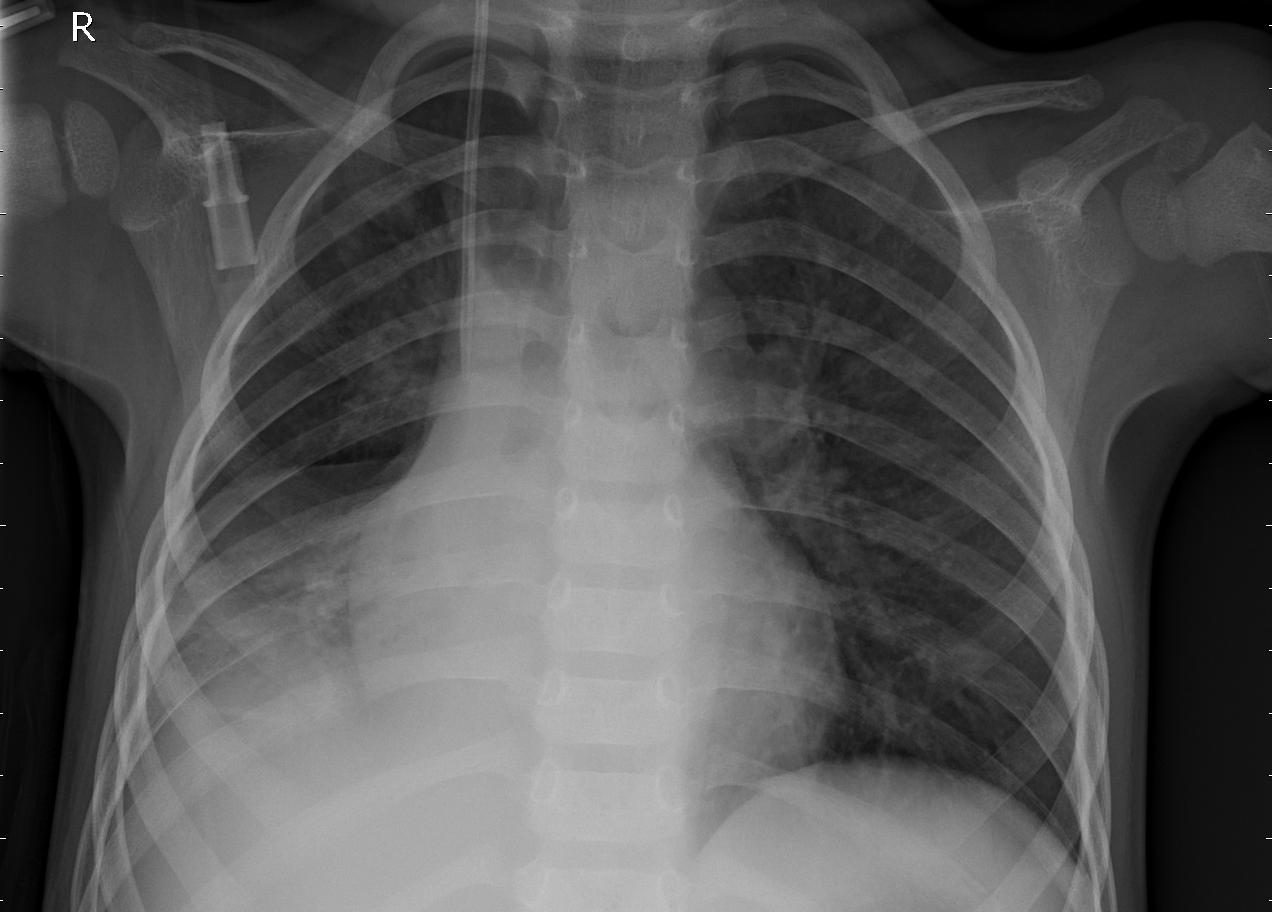
Diagnosis: PNEUMONIA